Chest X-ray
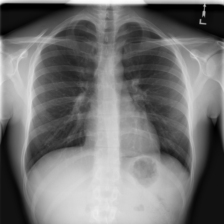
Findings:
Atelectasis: negative
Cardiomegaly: negative
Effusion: negative
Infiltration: positive
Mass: negative
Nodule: negative
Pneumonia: negative
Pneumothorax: negative
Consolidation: negative
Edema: negative
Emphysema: negative
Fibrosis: negative
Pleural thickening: negative
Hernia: negative